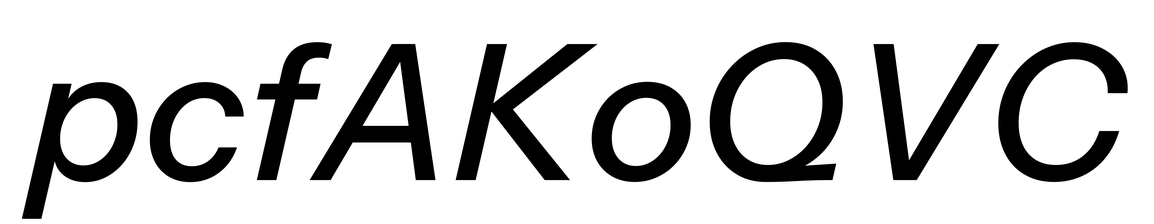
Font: InstrumentSans-Italic_Medium_Italic